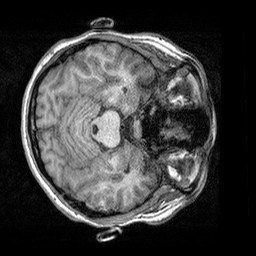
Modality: T1w
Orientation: axial
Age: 22
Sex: female
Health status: healthy
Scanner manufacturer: siemens
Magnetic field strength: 3 T
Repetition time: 2.3 s
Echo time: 0.00303 s